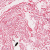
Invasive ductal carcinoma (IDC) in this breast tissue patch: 0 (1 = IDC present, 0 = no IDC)